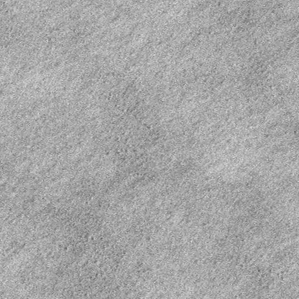
Label: frost